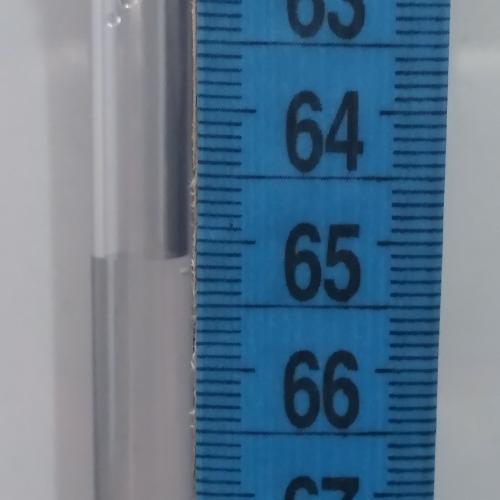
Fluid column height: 65.2 cm